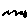
Label: zigzag